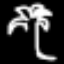
Label: palm tree